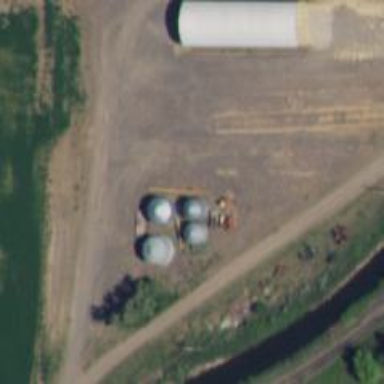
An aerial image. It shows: Silo.